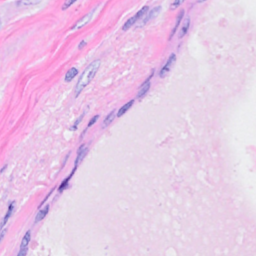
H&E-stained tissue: Breast